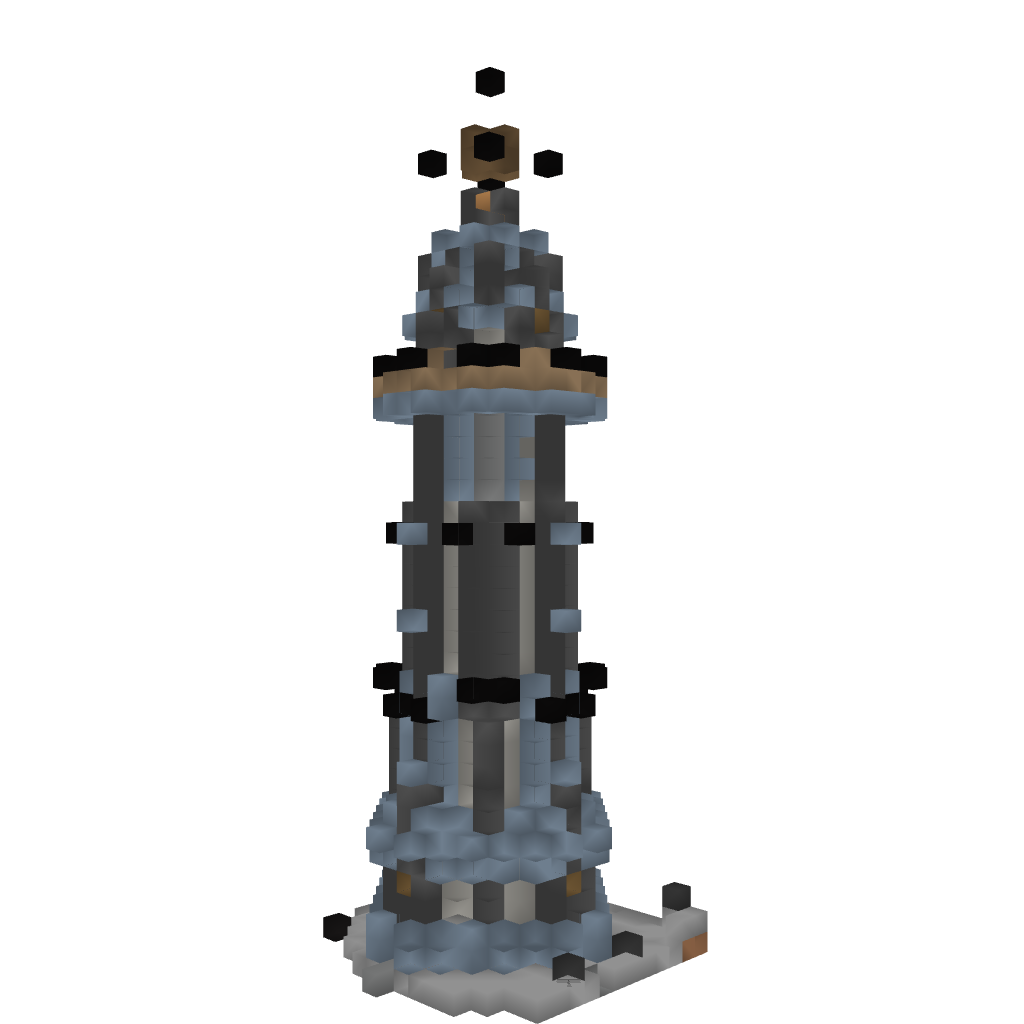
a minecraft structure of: Lighttower